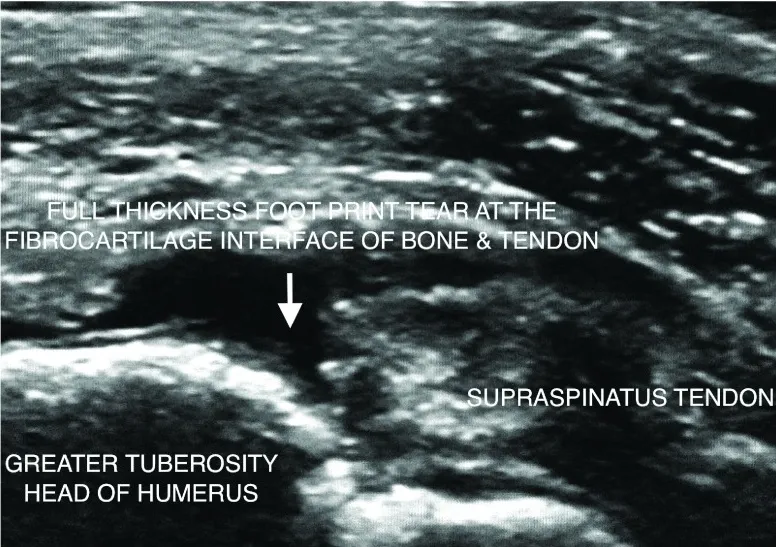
Long axis ultrasound image shows a full thickness footprint supraspinatus tear superimposed on degenerative tendinosis. . Tear outline is well appreciated from distension of the peritendinous and subdeltoid bursal space during percutaneous treatment with tenotomy and liquid platelet rich plasma.
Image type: radiology (ultrasound)